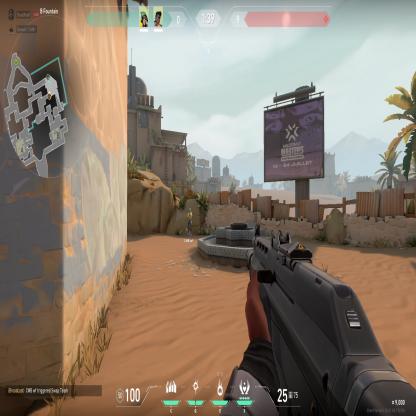
Label: teammate